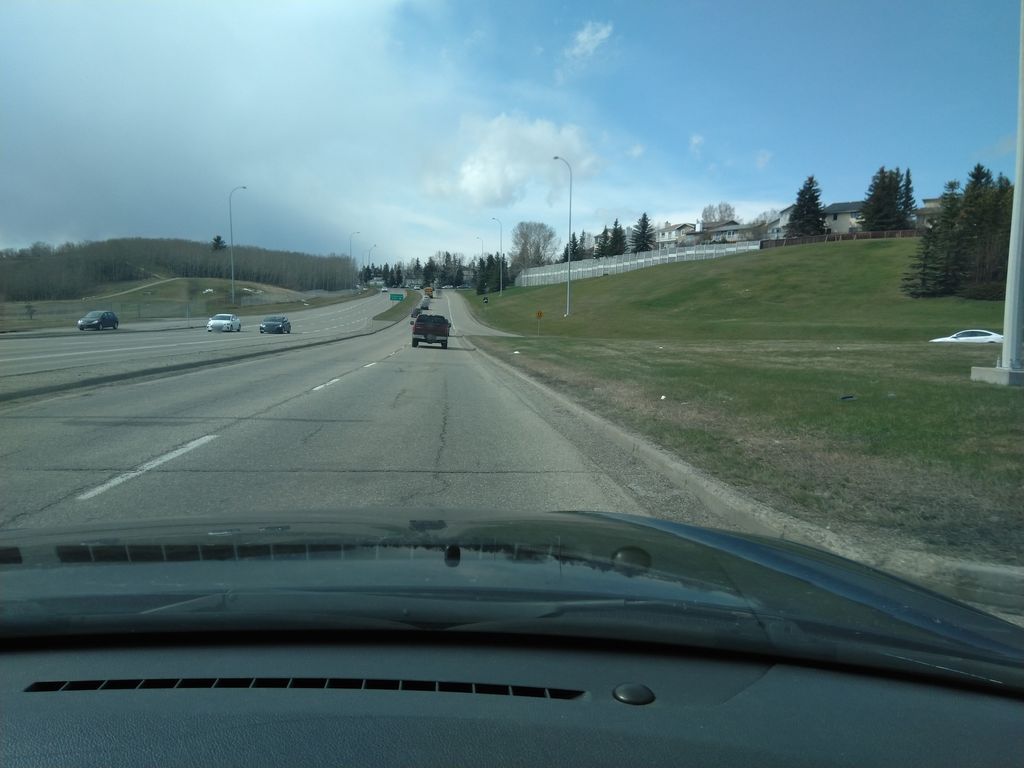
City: calgary